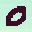
Label: 0